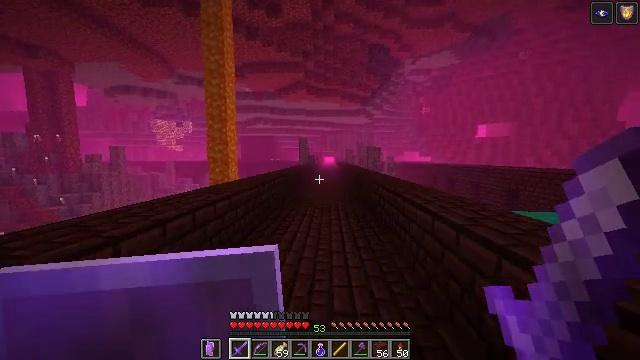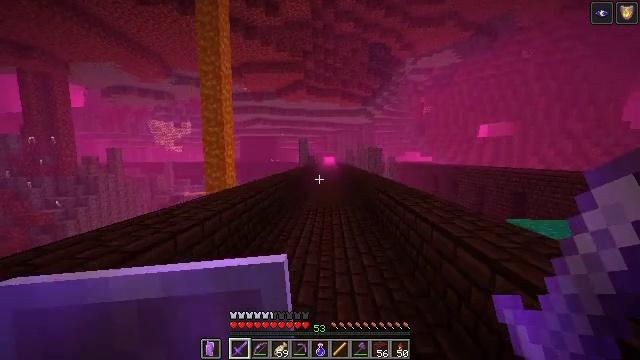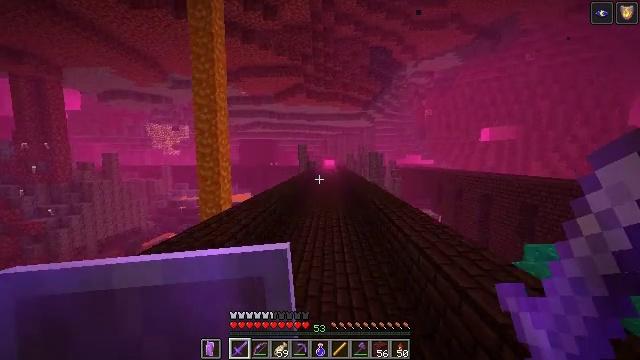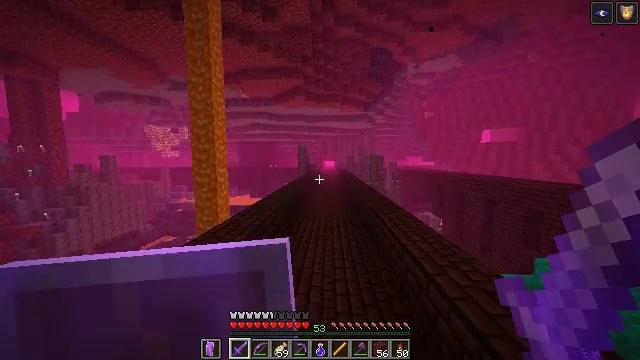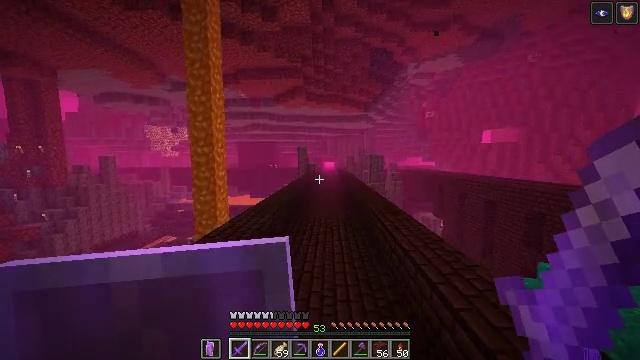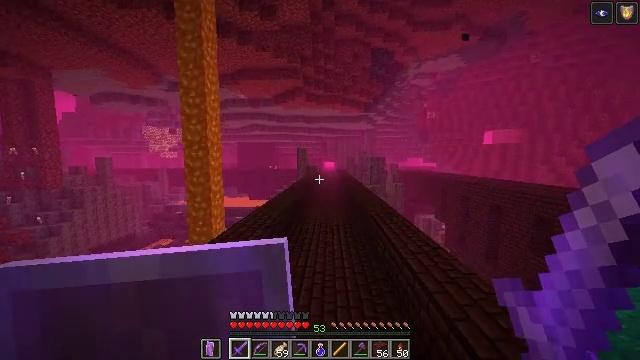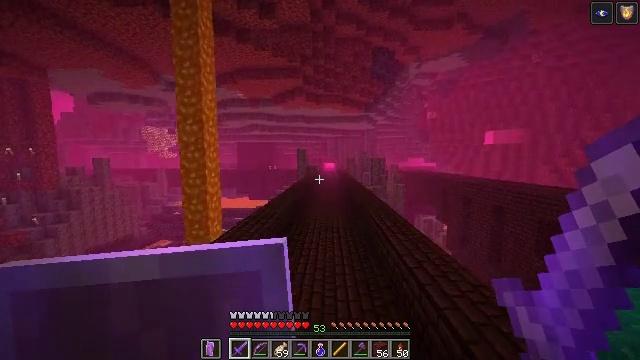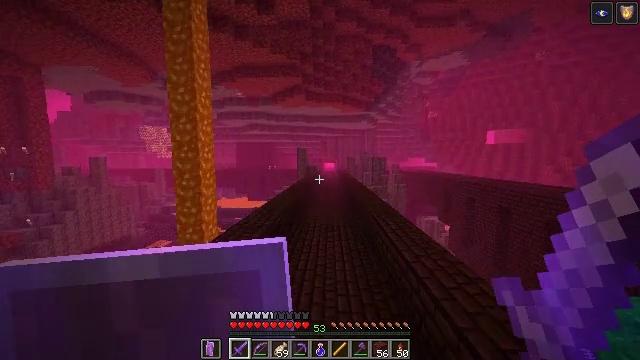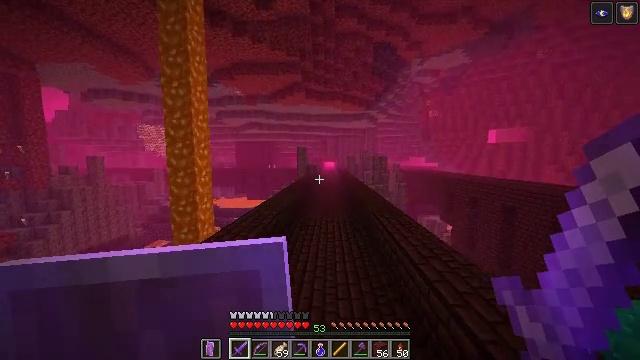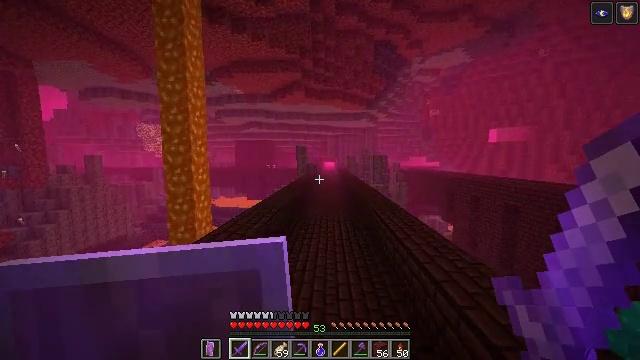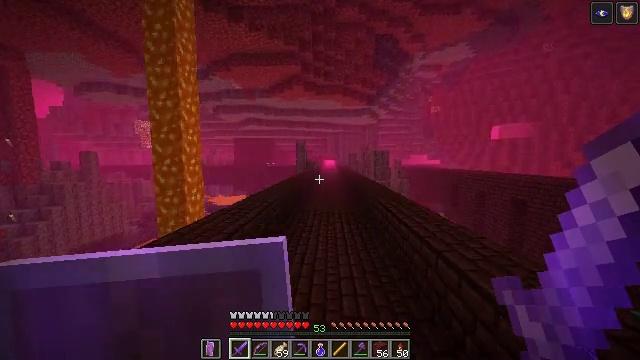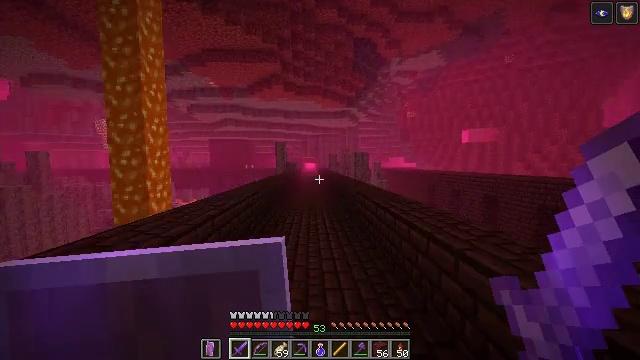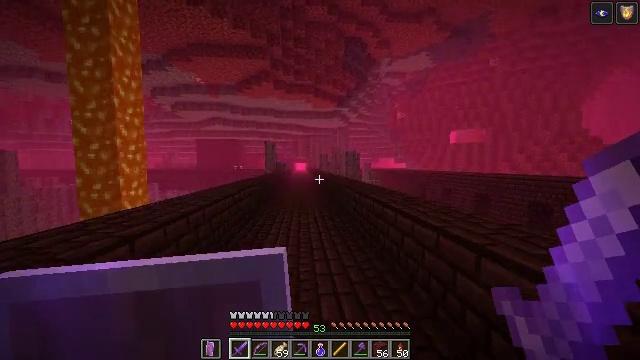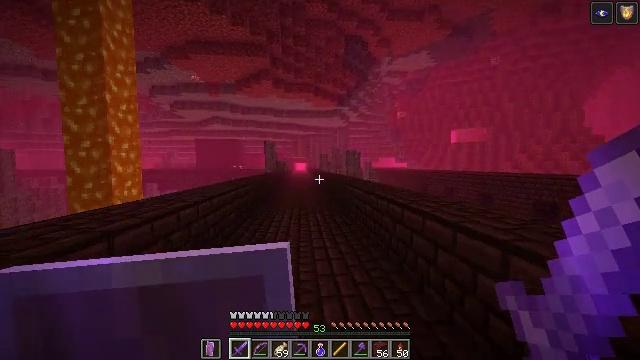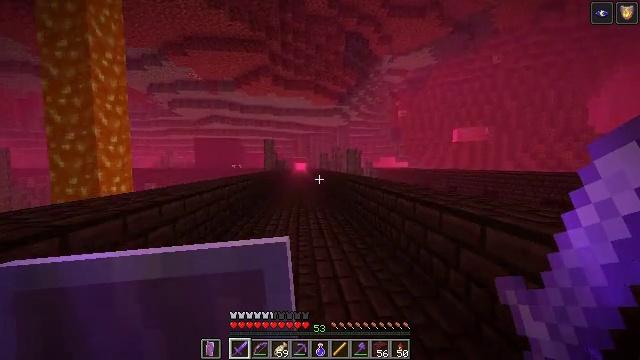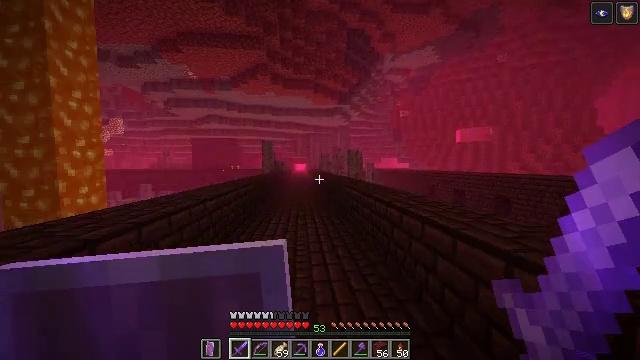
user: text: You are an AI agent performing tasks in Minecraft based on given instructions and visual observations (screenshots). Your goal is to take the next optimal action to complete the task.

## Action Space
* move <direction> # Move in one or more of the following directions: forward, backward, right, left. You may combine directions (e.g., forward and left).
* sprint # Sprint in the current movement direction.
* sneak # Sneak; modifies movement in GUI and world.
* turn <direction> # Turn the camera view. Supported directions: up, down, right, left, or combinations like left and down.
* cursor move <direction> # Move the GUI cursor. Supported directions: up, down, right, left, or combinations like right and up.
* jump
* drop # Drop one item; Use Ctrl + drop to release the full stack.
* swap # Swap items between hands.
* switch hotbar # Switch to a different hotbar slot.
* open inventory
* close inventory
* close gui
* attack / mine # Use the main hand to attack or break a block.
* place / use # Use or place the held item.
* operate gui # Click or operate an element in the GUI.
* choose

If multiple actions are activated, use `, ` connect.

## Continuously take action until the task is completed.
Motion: motion action
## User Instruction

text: Fight hostile mobs.
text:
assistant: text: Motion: move forward, sprint, jump
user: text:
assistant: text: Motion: move forward, sprint, jump
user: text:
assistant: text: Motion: move forward, sprint, jump
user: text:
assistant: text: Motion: move forward, sprint, jump
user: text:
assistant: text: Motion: move forward, sprint
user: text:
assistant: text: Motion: move forward, sprint
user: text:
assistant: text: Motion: move forward, sprint
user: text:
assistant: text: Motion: move forward, sprint
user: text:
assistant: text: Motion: move forward, sprint
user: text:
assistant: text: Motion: move forward, sprint
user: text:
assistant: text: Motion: move forward, sprint, turn right and up
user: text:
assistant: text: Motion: move forward, sprint, turn right, jump
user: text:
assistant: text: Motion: move forward, sprint, jump
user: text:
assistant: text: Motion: move forward, sprint, jump
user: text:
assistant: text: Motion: move forward, sprint, jump
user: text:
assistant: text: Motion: move forward, sprint, turn left, jump
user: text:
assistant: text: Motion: move forward, sprint, turn left
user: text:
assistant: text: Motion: move forward, sprint, turn left
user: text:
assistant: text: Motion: move forward, sprint
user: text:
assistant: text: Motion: move forward, sprint
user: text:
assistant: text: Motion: move forward, sprint
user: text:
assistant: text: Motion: move forward, sprint
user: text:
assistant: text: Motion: move forward, sprint, jump
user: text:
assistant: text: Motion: move forward, sprint, jump
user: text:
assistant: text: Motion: move forward, sprint, jump
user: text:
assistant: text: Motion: move forward, sprint, jump
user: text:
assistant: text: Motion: move forward, sprint, jump
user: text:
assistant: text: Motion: move forward, sprint, jump
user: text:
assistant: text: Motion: move forward, sprint, jump
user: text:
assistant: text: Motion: move forward, sprint, jump